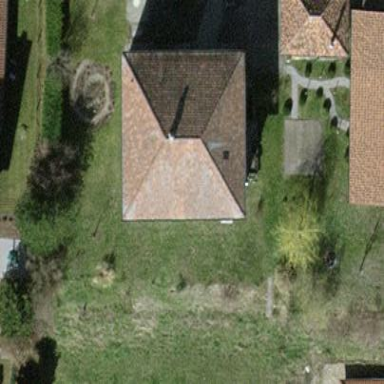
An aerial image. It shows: Simple house.